Question: I have a serious issues about how to get some field from a parent/child array list
my list :
'''
Array
(
[356] => Array
(
[label] => Monde entier
[childrens] => Array
(
[355] => Array
(
[label] => International (hors U.E)
[childrens] => Array
(
)
)
[354] => Array
(
[label] => Europe
[childrens] => Array
(
[353] => Array
(
[label] => France entiere
[childrens] => Array
(
[146] => Array
(
[label] => Nord
[childrens] => Array
(
[161] => Array
(
[label] => Champagne-Ardenne
[childrens] => Array
(
[258] => Array
(
[label] => Ardennes
[childrens] => Array
(
)
)
[260] => Array
(
[label] => Aube
[childrens] => Array
(
)
)
[302] => Array
(
[label] => Marne
[childrens] => Array
(
)
)
[303] => Array
(
[label] => Haute-Marne
[childrens] => Array
(
)
)
)
)
[169] => Array
(
[label] => Nord-Pas-de-Calais
[childrens] => Array
(
[310] => Array
(
[label] => Nord
[childrens] => Array
(
)
)
[313] => Array
(
[label] => Pas-de-Calais
[childrens] => Array
(
)
)
)
)
[173] => Array
(
[label] => Picardie
[childrens] => Array
(
[252] => Array
(
[label] => Aisne
[childrens] => Array
(
)
)
[311] => Array
(
[label] => Oise
[childrens] => Array
(
)
)
[331] => Array
(
[label] => Somme
[childrens] => Array
(
)
)
)
)
)
)
......
[152] => Array
(
[label] => Dom-Tom
[childrens] => Array
(
[178] => Array
(
[label] => Dom-Tom
[childrens] => Array
(
[347] => Array
(
[label] => Guadeloupe
[childrens] => Array
(
)
)
[348] => Array
(
[label] => Martinique
[childrens] => Array
(
)
)
[349] => Array
(
[label] => Guyane
[childrens] => Array
(
)
)
[350] => Array
(
[label] => Reunion
[childrens] => Array
(
)
)
[352] => Array
(
[label] => Autres DOM-TOM
[childrens] => Array
(
)
)
)
)
)
)
)
)
)
)
)
)
'''
)
So i want to create a function to return me an array with list like that :

and my function :
'''
public function getListArray(array $config['place']) {
.....
return $result;
}
'''
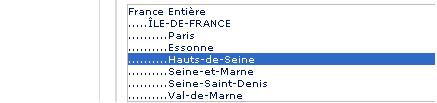
Answer: This should do it
'''
function getListArray($array) {
static $level = -1;
static $result = array();
$level++;
foreach ($array as $arr) {
$result[] = str_repeat ('-', $level).$arr['label'];
if (is_array($arr['childrens'])) {
getListArray($arr['childrens']);
}
}
$level--;
return $result;
}
'''